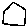
Label: house